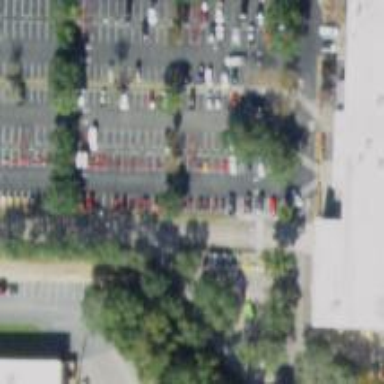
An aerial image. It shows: Parking space.